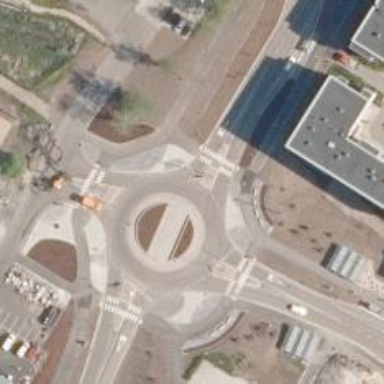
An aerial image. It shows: Tertiary road with asphalt surface leading to roundabout.